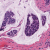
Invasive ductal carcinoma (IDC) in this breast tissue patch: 1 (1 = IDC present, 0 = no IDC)